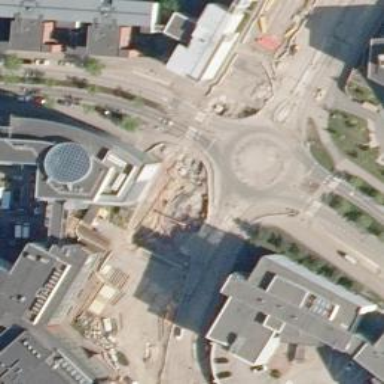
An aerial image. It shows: Tertiary road made of asphalt leading to roundabout junction.